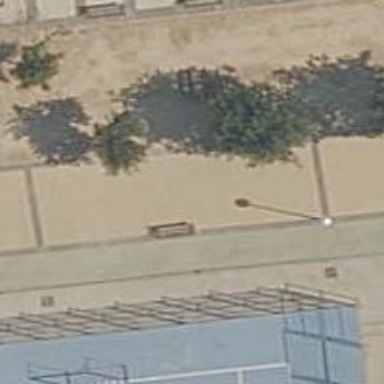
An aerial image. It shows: Brown bench.